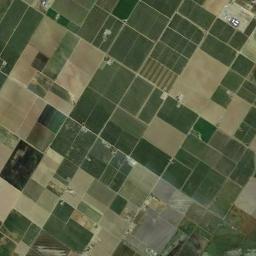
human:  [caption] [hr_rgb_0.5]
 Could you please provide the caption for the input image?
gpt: There are many rectangular farmlands of different sizes and shades .

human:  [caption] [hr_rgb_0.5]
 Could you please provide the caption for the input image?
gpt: Lots of rectangular farmlands of different colors and sizes are neatly arranged on the ground .

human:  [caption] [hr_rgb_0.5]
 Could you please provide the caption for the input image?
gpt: There are some green and bare rectangular farmland .

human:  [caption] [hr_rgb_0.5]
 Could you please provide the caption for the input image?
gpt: Many densely and neatly arranged dark green, light green and tan mixed rectangular farmlands of different sizes .

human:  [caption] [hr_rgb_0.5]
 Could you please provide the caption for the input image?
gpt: There are many green and yellow rectangular farmlands .